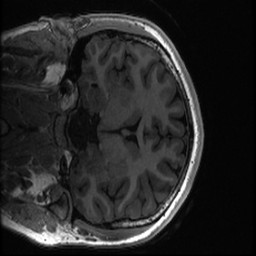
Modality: T1w
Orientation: coronal
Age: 18
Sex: female